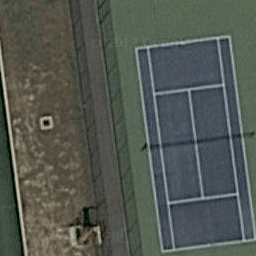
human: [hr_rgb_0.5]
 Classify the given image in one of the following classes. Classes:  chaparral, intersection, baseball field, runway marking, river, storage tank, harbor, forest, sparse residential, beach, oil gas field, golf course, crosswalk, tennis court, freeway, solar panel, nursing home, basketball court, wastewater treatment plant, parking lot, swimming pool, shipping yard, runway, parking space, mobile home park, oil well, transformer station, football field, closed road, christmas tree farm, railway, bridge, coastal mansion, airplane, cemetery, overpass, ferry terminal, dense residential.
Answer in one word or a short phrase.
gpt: tennis court